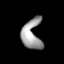
Tissue: lung
Cell type: Epithelial cells
Senescence score: 0.2235
Nuclear area (px): 550
Mean DAPI intensity: 155.449